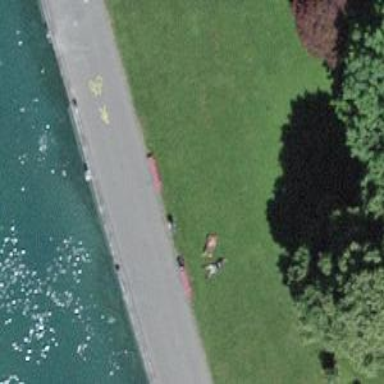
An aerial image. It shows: Red bench.